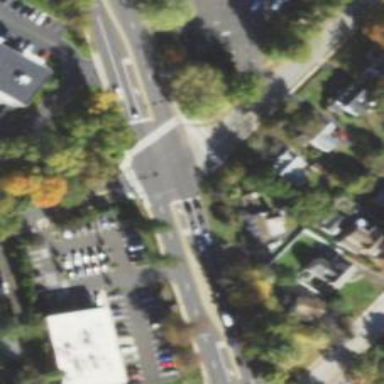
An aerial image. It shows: Marked crossing on footway.